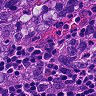
Metastatic tissue present: yes